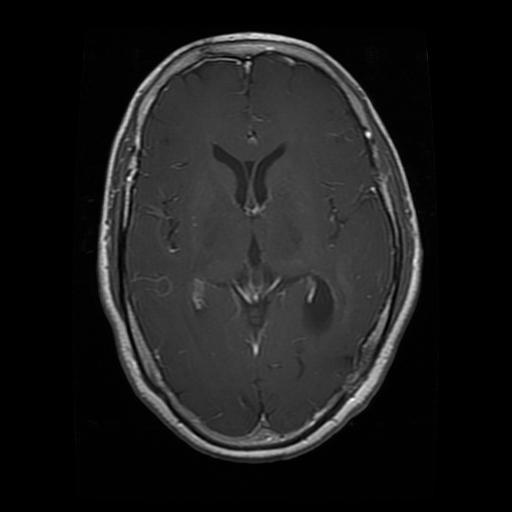
Label: glioma